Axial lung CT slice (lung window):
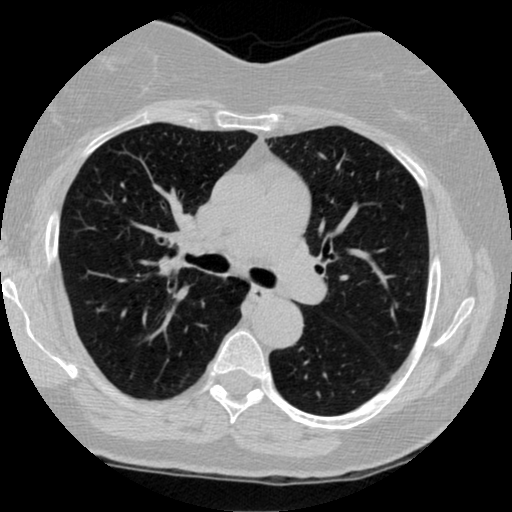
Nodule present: no